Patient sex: M
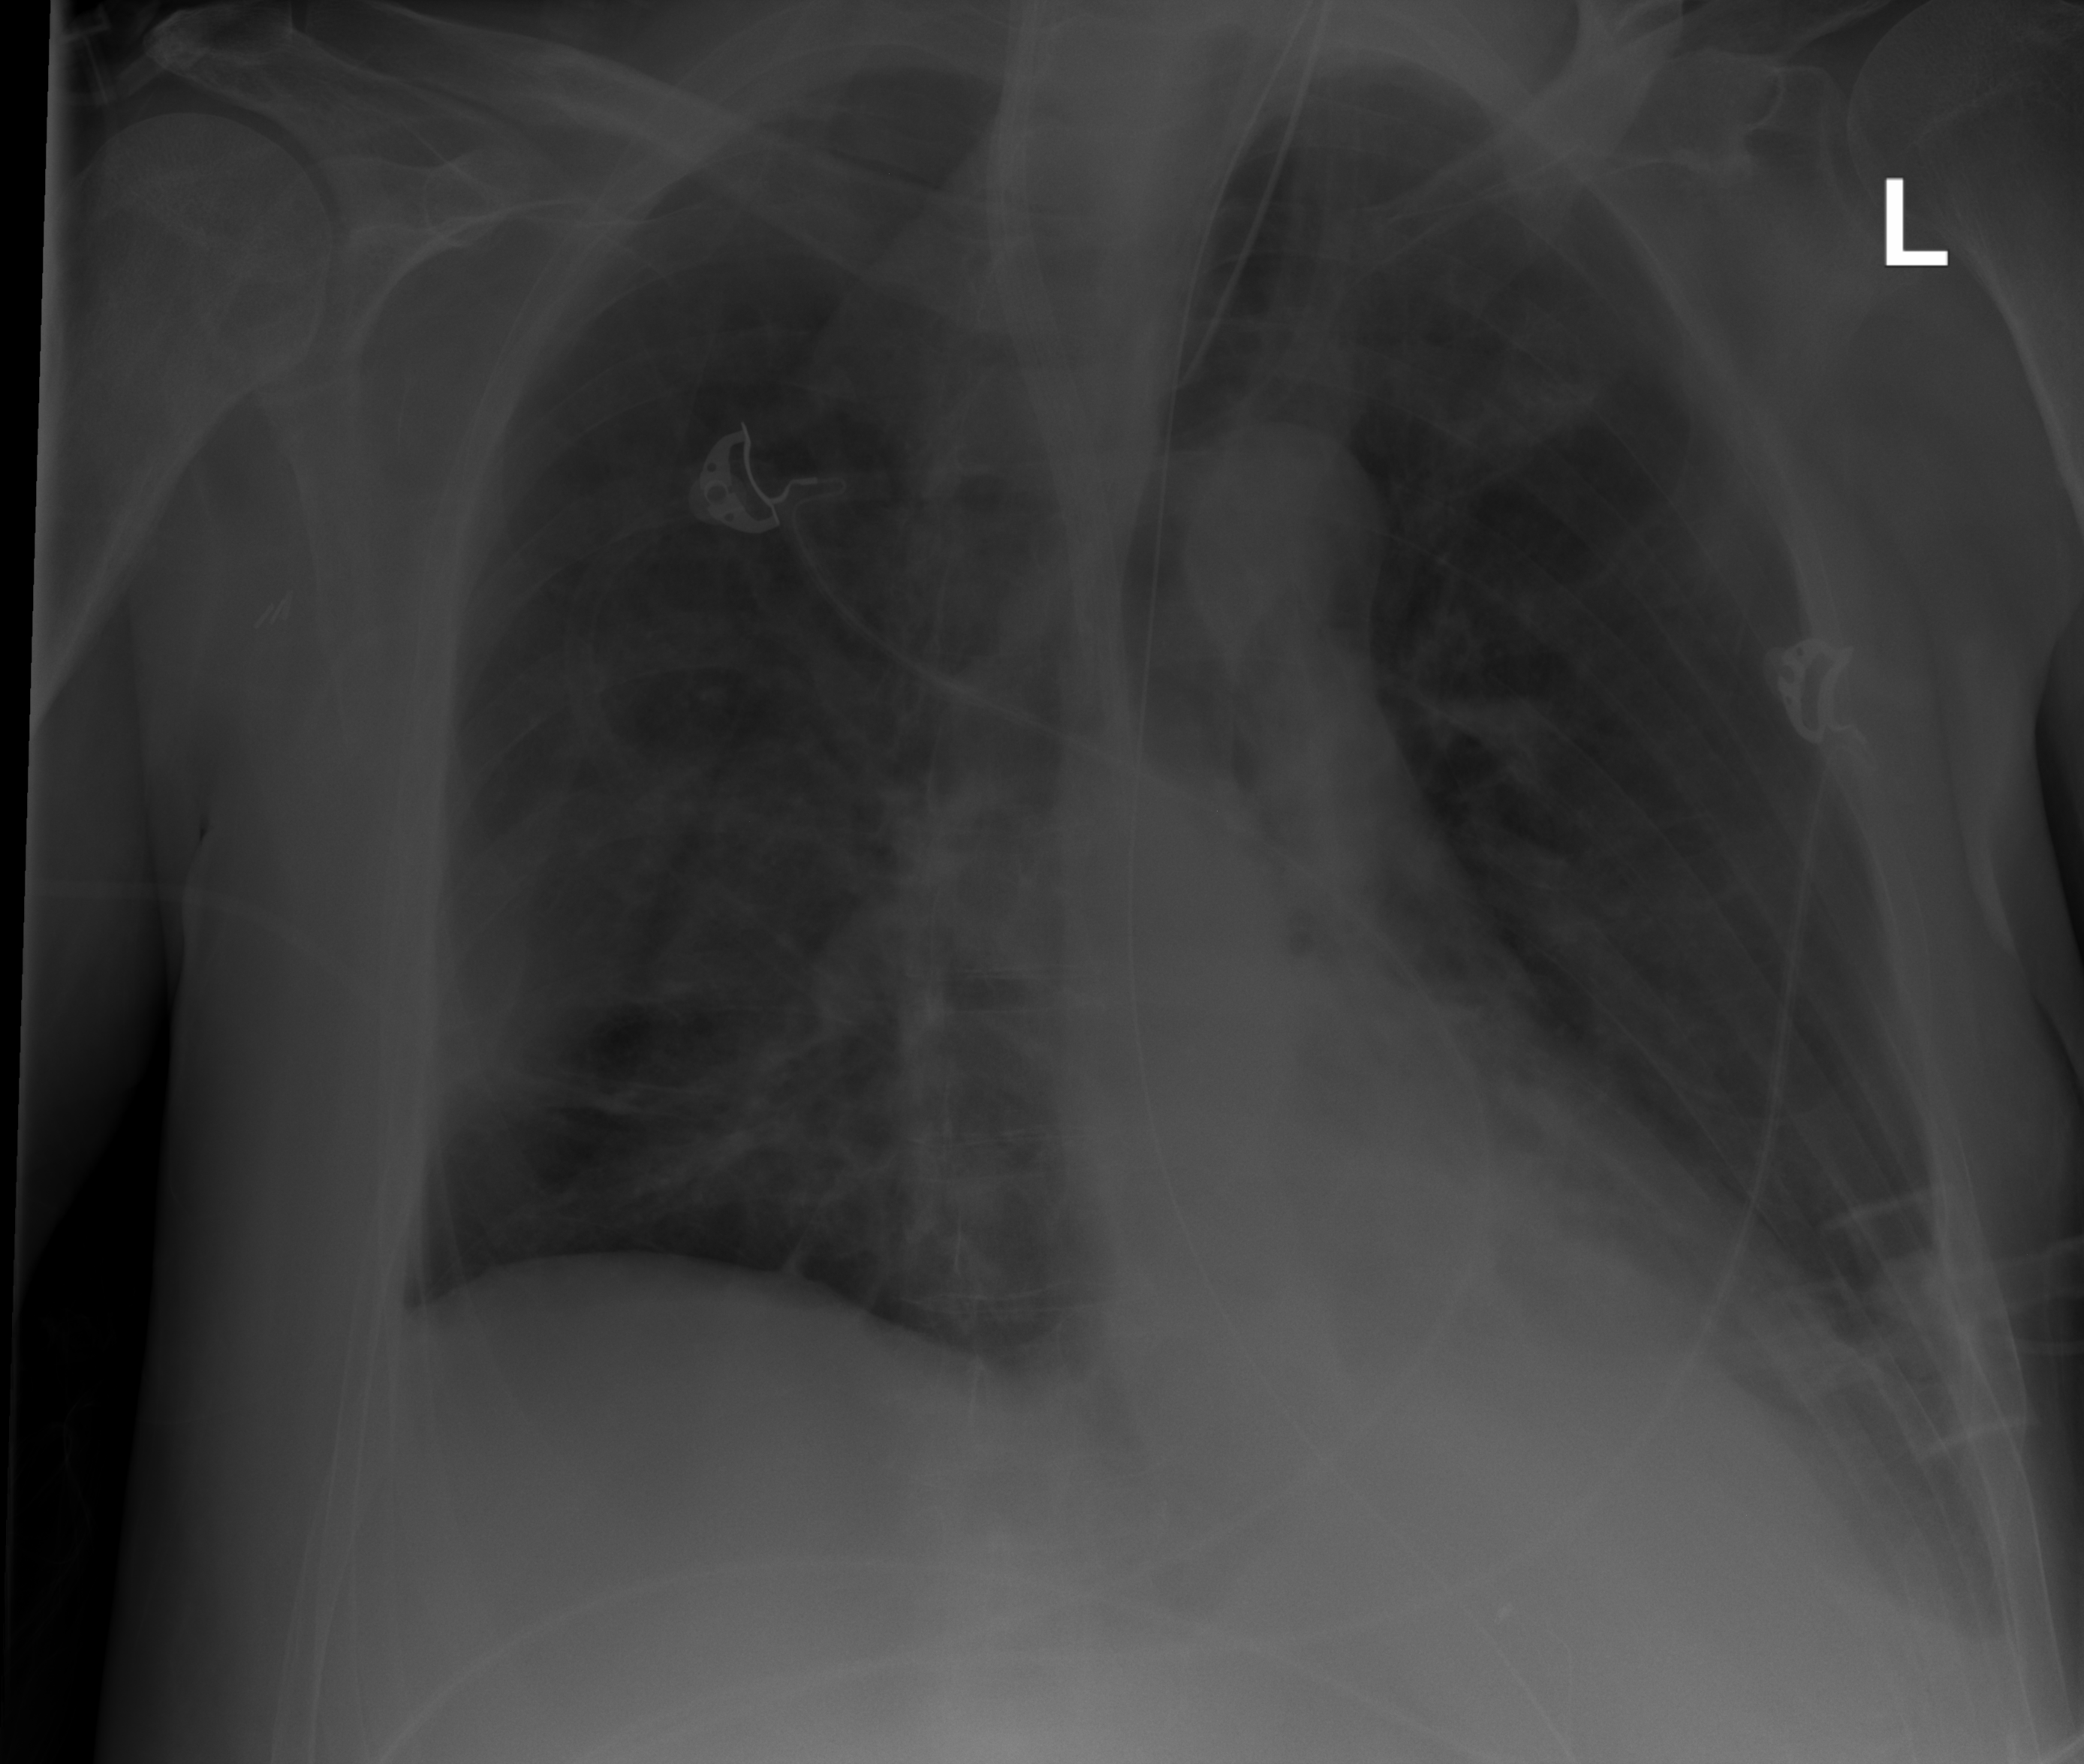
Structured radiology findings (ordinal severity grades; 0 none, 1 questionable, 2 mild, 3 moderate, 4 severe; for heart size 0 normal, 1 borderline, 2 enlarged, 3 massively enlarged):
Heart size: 0
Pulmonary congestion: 0
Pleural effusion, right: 0
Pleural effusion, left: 2
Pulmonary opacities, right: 0
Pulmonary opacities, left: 2
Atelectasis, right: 0
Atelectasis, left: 0